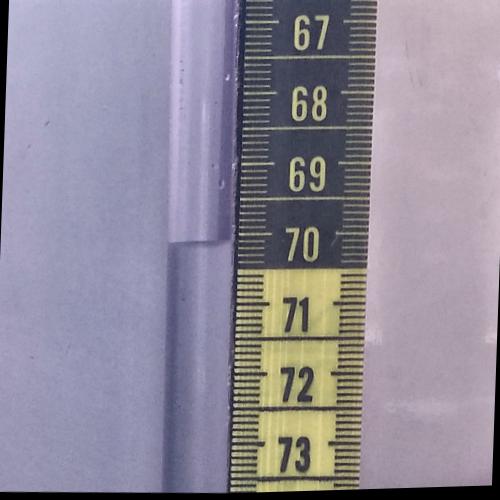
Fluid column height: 70.1 cm